Question: I'm collecting airport information from Wikipedia. I want to preserve the non-ASCII characters in the airport names.
In a web browser the <URL> look like this:

Airport DBE is called "Doln Benesov Airport". Airport ZBK is called "abljak Airport". I expect the same values in my output.
I'm scraping the data with a function like this:
'''
function Get-Airports ($Uri) {
Invoke-WebRequest -Uri $Uri -UseBasicParsing |
Select-Xml -XPath '//table/tr[td]' |
% {
$Kids = $_.Node.ChildNodes
[PSCustomObject] @{
Iata = $Kids[0].InnerText
Icao = $Kids[1].InnerText
AirportName = $Kids[2].InnerText
LocationServed = $Kids[3].InnerText
}
}
}
'''
The function fetches the given URI, implicitly converts the HTML response to XML, extracts the table data rows using XPath, then maps each column value to a property of a new PowerShell object.
To fetch all the airports beginning with Z, I use a command like this:
'''
$Airports = Get-Airports 'http://en.wikipedia.org/wiki/List_of_airports_by_IATA_code:_Z'
'''
The '$Airports' variable contains a collection of the new PowerShell objects, one for each data row in the table.
This command shows that the scraper mangles names containing non-ASCII characters:
'''
$Airports |
? { $_.AirportName -like '*[?]*' } |
Format-Table
'''
None of the airport names should contain question marks. I expect this command to produce no output.
Instead, there are several objects with two question marks in their names where a non-ASCII character would appear in the web browser:
'''
Iata Icao AirportName LocationServed
---- ---- ----------- --------------
ZBE LKZA Doln?? Benesov Airport Z??b??eh, Czech Republic
ZBK ??abljak Airport ??abljak, Montenegro
ZBM CZBM Bromont (Roland D??sourdy) Airport Bromont, Quebec, Canada
ZLG La G??era Airport La G??era, Western Sahara
ZLT La Tabati??re Airport (TC: CTU5) La Tabati??re, Quebec, Canada
ZOS SCJO Ca??al Bajo Carlos Hott Siebert Airport Osorno, Chile
ZPC SCPC Puc??n Airport Puc??n, Chile
ZQW EDRZ Zweibr??cken Airport Zweibr??cken, Germany
ZTB T??te-??-la-Baleine Airport (TC: CTB6) T??te-??-la-Baleine, Quebec, Canada
'''
It's a character encoding issue for sure. Wikipedia produces <URL> or some other single-byte character set.
I can't find a switch on the <URL> cmdlet that would let me specify UTF-8.
Is there a succinct way to solve this problem? Any way would do, but I think there is a simple thing I'm missing.
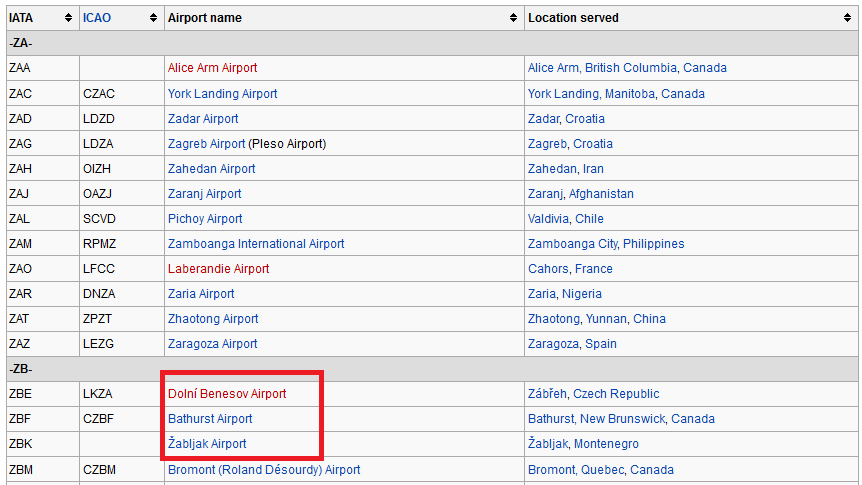
Answer: ### Short Answer: Use the Content property
In Get-Airports replace the start of the pipeline with this expression:
'''
(Invoke-WebRequest -Uri $Uri -UseBasicParsing).Content
'''
And the function will produce the expected result.
There will be no airport names with question marks.
### Long answer: Invoke-WebRequest is faulty
Invoke-WebRequest returns an instance of <URL>. Its ToString method mangles the response content.
The Chinese airport list is full of non-ASCII characters so provides a good test case. This code scrapes that page and extracts the title via the Content property and the ToString method:
'''
$uri = 'http://zh.wikipedia.org/wiki/Guo Ji Min Hang Zu Zhi Ji Chang Dai Ma _(Z)'
$response = (Invoke-WebRequest -Uri $uri -UseBasicParsing)
$pattern = '\<title\>.+\</title\>'
[Regex]::Match($response.Content, $pattern).Value
[Regex]::Match($response.ToString(), $pattern).Value
'''
The output looks like this:
'''
<title>Guo Ji Min Hang Zu Zhi Ji Chang Dai Ma (Z) - Wei Ji Bai Ke ,Zi You De Bai Ke Quan Shu </title>
<title>?????????????????????????????? (Z) - ????????????????????????????????????</title>
'''
The <URL> property contains the properly-decoded response.
The <URL> method returns garbage.
It's seems reasonable for ToString to behave like Content, so there seems to be a problem here.
To dig further, I used <URL>, the open-source .NET assembly browser and decompiler.
The BasicHtmlWebResponseObject constructor calls InitializeContent to set the Content property:
'''
// Microsoft.PowerShell.Commands.BasicHtmlWebResponseObject
private void InitializeContent()
{
string contentType = ContentHelper.GetContentType(base.BaseResponse);
if (ContentHelper.IsText(contentType))
{
string characterSet = WebResponseHelper.GetCharacterSet(base.BaseResponse);
this.Content = StreamHelper.DecodeStream(base.RawContentStream, characterSet);
return;
}
this.Content = string.Empty;
}
'''
The method awesomatically detects the correct decoding.
BasicHtmlWebResponseObject iherits ToString from WebResponseObject:
'''
// Microsoft.PowerShell.Commands.WebResponseObject
public sealed override string ToString()
{
char[] chars = Encoding.ASCII.GetChars(this.Content);
for (int i = 0; i < chars.Length; i++)
{
if (!this.IsPrintable(chars[i]))
{
chars[i] = '.';
}
}
return new string(chars);
}
'''
WebResponseObject's ToString method naively decodes the response as ASCII.
The default <URL> uses replacement fallback to produce question marks for unknown bytes.
I don't see it documented anywehere, but I think Select-Xml calls ToString to convert pipeline objects to XML. It's reasonable behavior, but doesn't work here because of a mistake in BasicHtmlWebResponseObject's design.
I guessed at a Windows-1252 decoding because it's my default code page. It couldn't be though; the character 'i' has an encoding in Windows-1252, but it's replaced by '?' in the output.